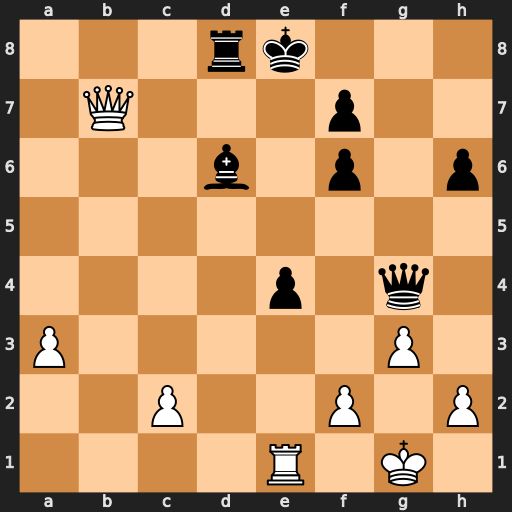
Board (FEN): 3rk3/1Q3p2/3b1p1p/8/4p1q1/P5P1/2P2P1P/4R1K1
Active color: w
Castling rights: -
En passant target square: -
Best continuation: Rxe4+ Qxe4 Qxe4+